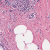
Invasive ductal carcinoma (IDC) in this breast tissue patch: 0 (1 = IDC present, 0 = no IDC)